Field crop: maize
Growth stage: 2
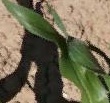
Species: maize